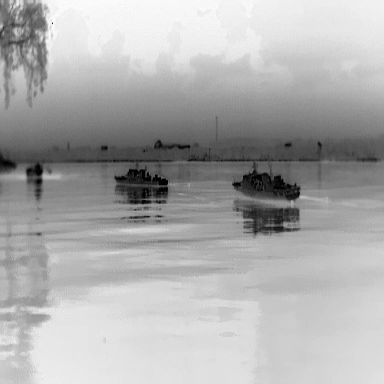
There are two warships in the infrared image.